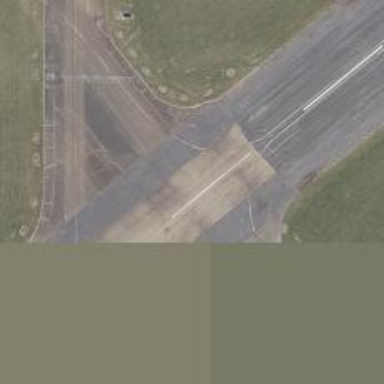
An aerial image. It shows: Image of taxiway at airport.